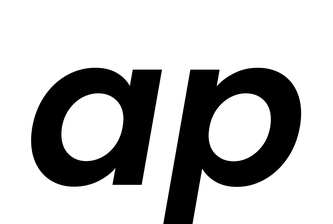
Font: Poppins-SemiBoldItalic